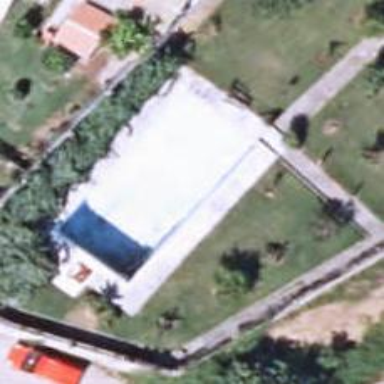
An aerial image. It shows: Swimming pool located in leisure land.